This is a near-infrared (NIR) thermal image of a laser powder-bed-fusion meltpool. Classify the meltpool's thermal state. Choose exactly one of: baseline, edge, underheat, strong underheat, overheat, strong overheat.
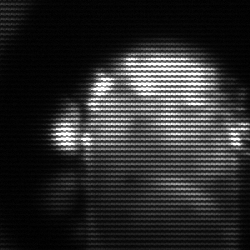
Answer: baseline